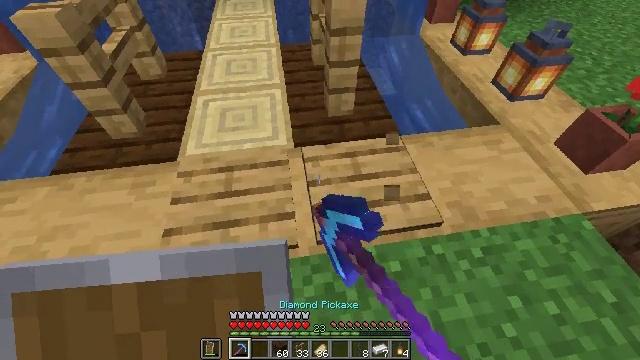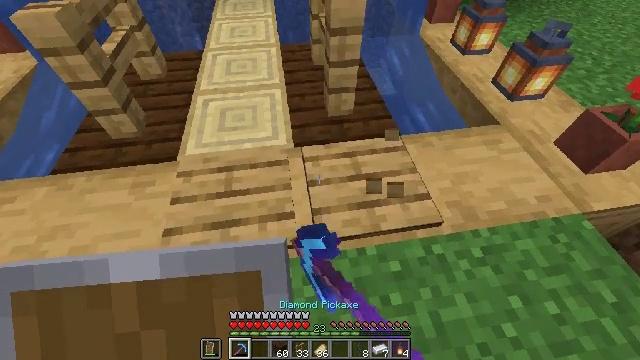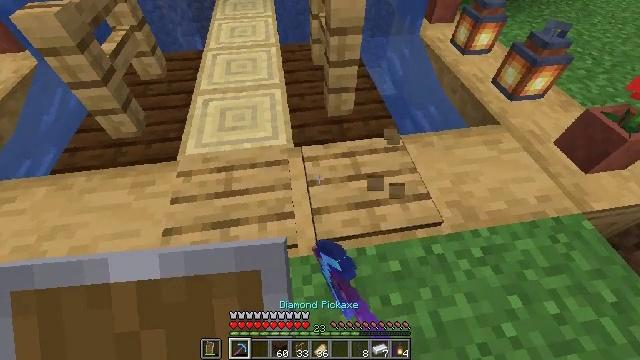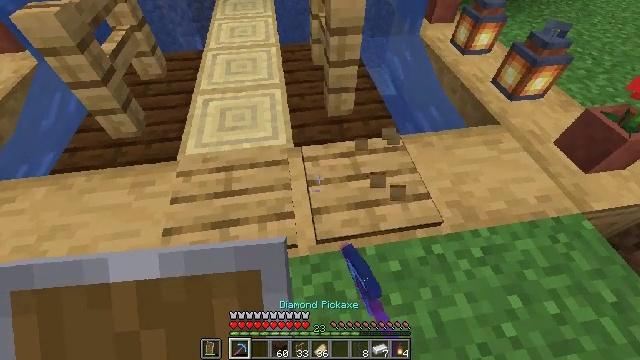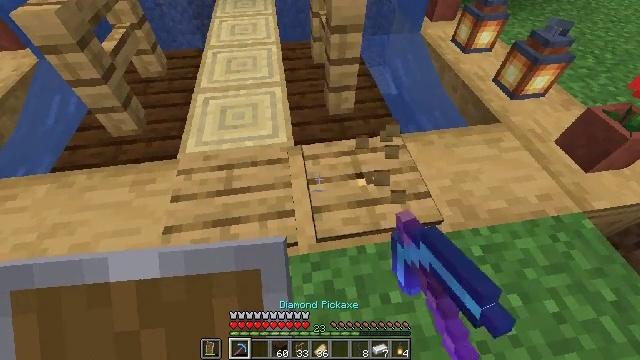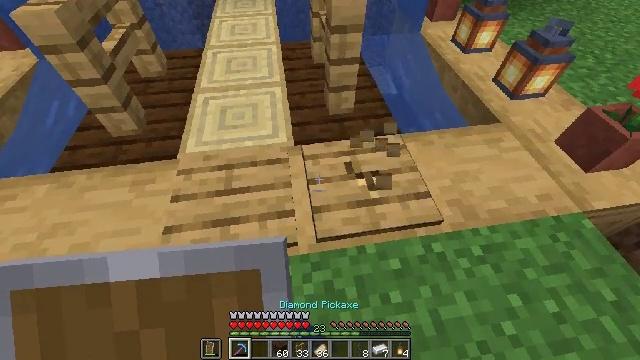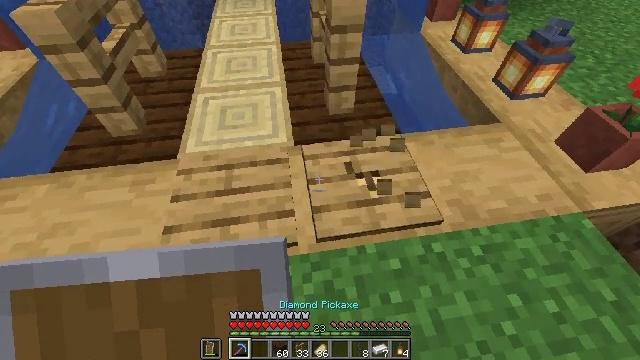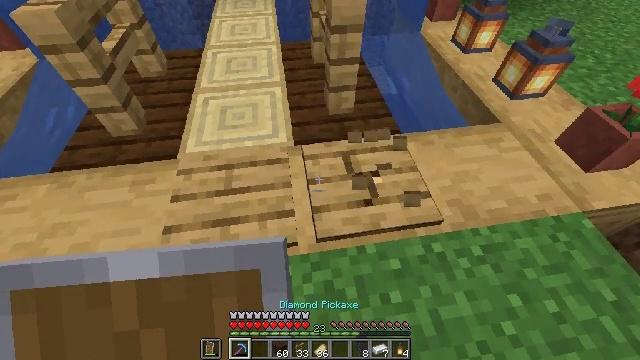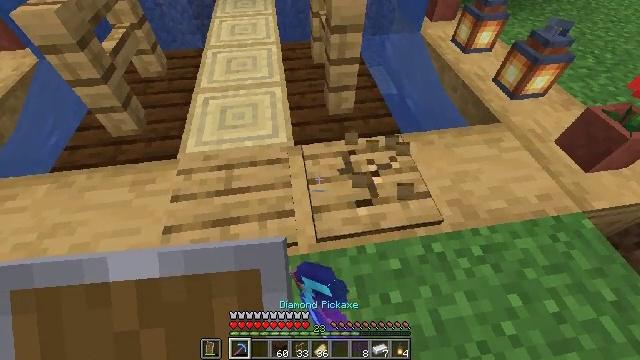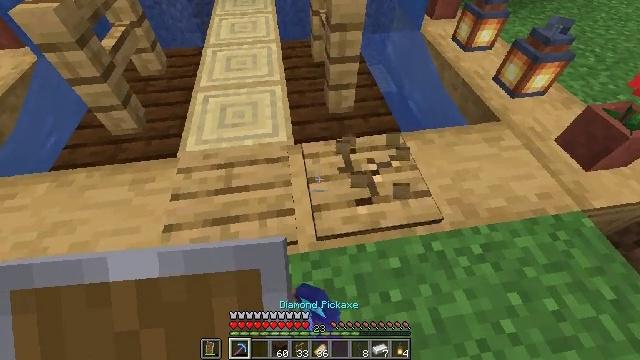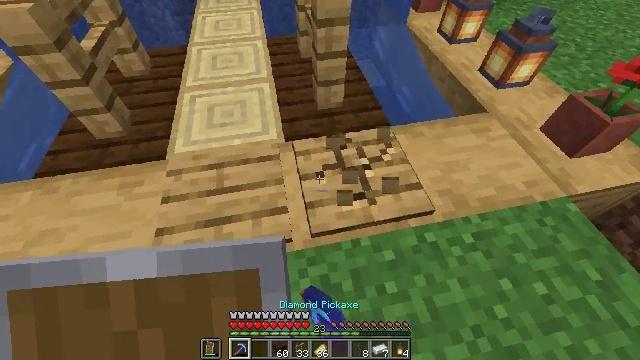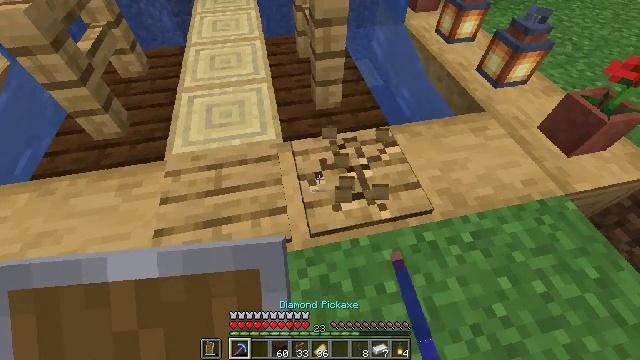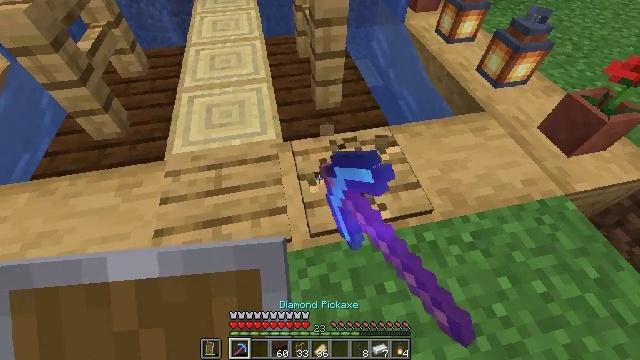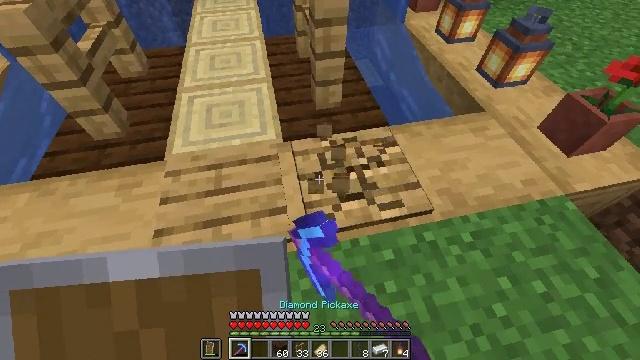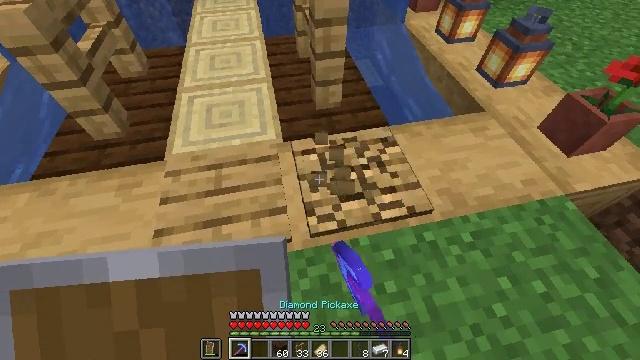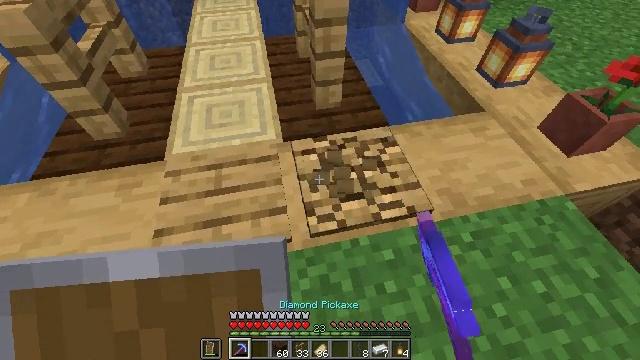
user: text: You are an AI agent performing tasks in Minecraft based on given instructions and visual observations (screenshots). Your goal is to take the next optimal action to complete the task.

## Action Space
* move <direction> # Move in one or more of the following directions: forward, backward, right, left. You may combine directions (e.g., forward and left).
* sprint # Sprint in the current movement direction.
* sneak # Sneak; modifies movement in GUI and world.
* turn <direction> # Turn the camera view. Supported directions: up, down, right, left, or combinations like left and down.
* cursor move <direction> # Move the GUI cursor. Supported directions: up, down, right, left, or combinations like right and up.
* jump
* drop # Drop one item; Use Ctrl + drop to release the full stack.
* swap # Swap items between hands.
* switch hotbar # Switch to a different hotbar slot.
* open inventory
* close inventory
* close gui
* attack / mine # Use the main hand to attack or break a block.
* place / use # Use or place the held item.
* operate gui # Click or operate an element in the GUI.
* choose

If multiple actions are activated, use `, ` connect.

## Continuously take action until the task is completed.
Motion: motion action
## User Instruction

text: Attack the oak pressure plate to pick it up.
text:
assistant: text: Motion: attack / mine
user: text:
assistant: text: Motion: attack / mine
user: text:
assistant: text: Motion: attack / mine
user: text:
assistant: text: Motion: attack / mine
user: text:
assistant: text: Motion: attack / mine
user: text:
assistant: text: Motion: attack / mine
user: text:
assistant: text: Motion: attack / mine
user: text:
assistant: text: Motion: attack / mine
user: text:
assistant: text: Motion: attack / mine
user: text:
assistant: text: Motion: turn right, attack / mine
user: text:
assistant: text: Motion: attack / mine
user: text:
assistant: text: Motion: attack / mine
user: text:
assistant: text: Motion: attack / mine
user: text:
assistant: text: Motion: attack / mine
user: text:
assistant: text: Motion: attack / mine
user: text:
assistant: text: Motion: attack / mine
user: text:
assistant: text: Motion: attack / mine
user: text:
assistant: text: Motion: turn left and down, attack / mine
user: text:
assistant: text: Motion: attack / mine
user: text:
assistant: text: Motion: attack / mine
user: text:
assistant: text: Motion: attack / mine
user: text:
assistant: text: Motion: attack / mine